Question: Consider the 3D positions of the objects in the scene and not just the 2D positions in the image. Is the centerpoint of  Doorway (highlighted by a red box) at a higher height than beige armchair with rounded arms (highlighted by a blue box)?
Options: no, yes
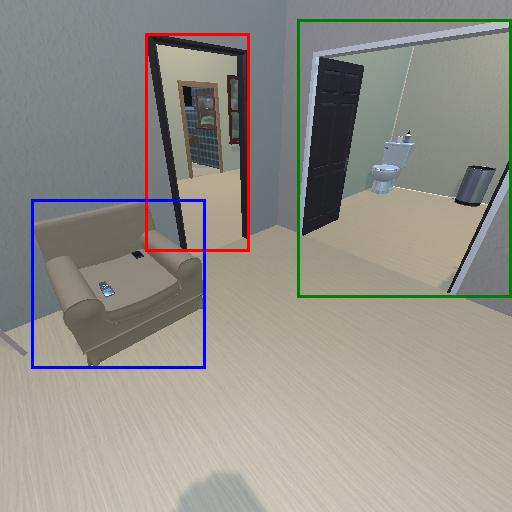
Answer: no